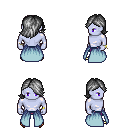
a pixel art fantasy rpg character, male body template, dark elf, purple skin, overskirt, magenta pants, gray swoop hairstyle, bracelets, gold boots, four views (front, back, left, right), 2x2 character sprite sheet, small pixel art, hard edges, no anti-aliasing